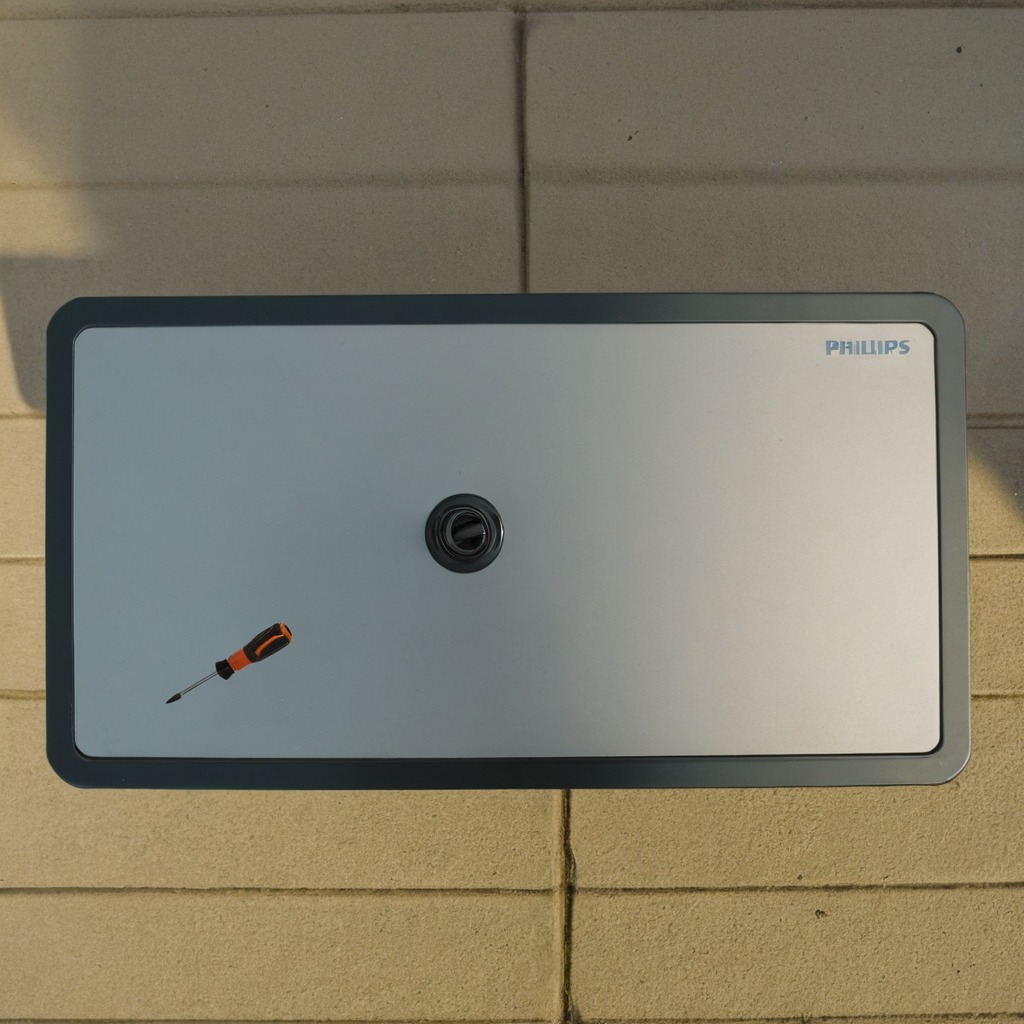
A screwdriver lies on a clean utility table in a temporary outdoor tool station afternoon light present textured surface